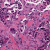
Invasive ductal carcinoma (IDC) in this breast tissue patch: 1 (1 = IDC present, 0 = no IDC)